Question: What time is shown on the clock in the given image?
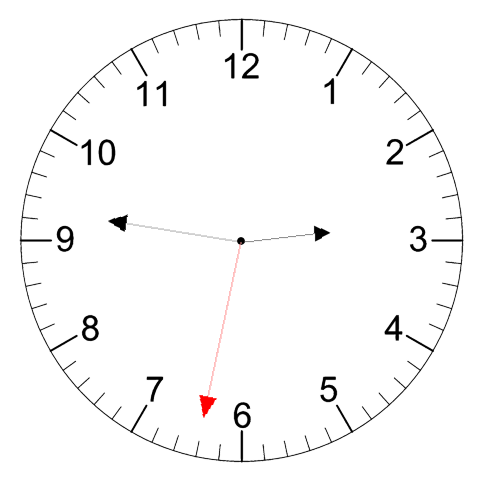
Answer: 02:46:32